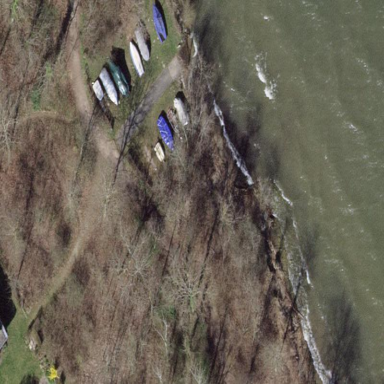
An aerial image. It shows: Boat storage facility.